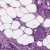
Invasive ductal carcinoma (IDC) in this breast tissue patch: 1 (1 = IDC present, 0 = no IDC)